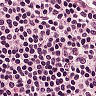
Metastatic tissue present: no